Interaction volume radius: 5 \u00c5
Interaction volume height: 40 \u00c5
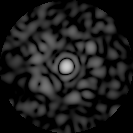
Disorder parameter: 0.8431